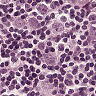
Metastatic tissue present: yes